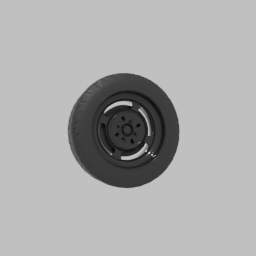
Label: mechanical